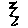
Label: zigzag